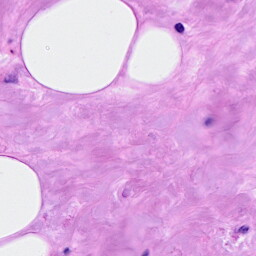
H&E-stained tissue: Breast